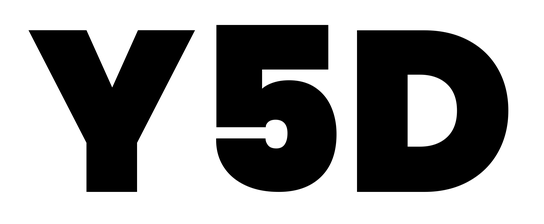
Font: Poppins-Black